Question: I'm looking to build this grid.

I'm just building a single, straightforward HTML page - nothing complex, and I won't need to reuse the code elsewhere. There will be 2 text boxes and two images that will just sit on this grid.
I was initially going to go down this route:
<URL>
Which does the job very well, but would I be better served using a framework (like Suzy), or another solution?
I'm essentially looking for best practices and how to adhere to engineering SOLID, KISS, DRY and YAGNI principles.
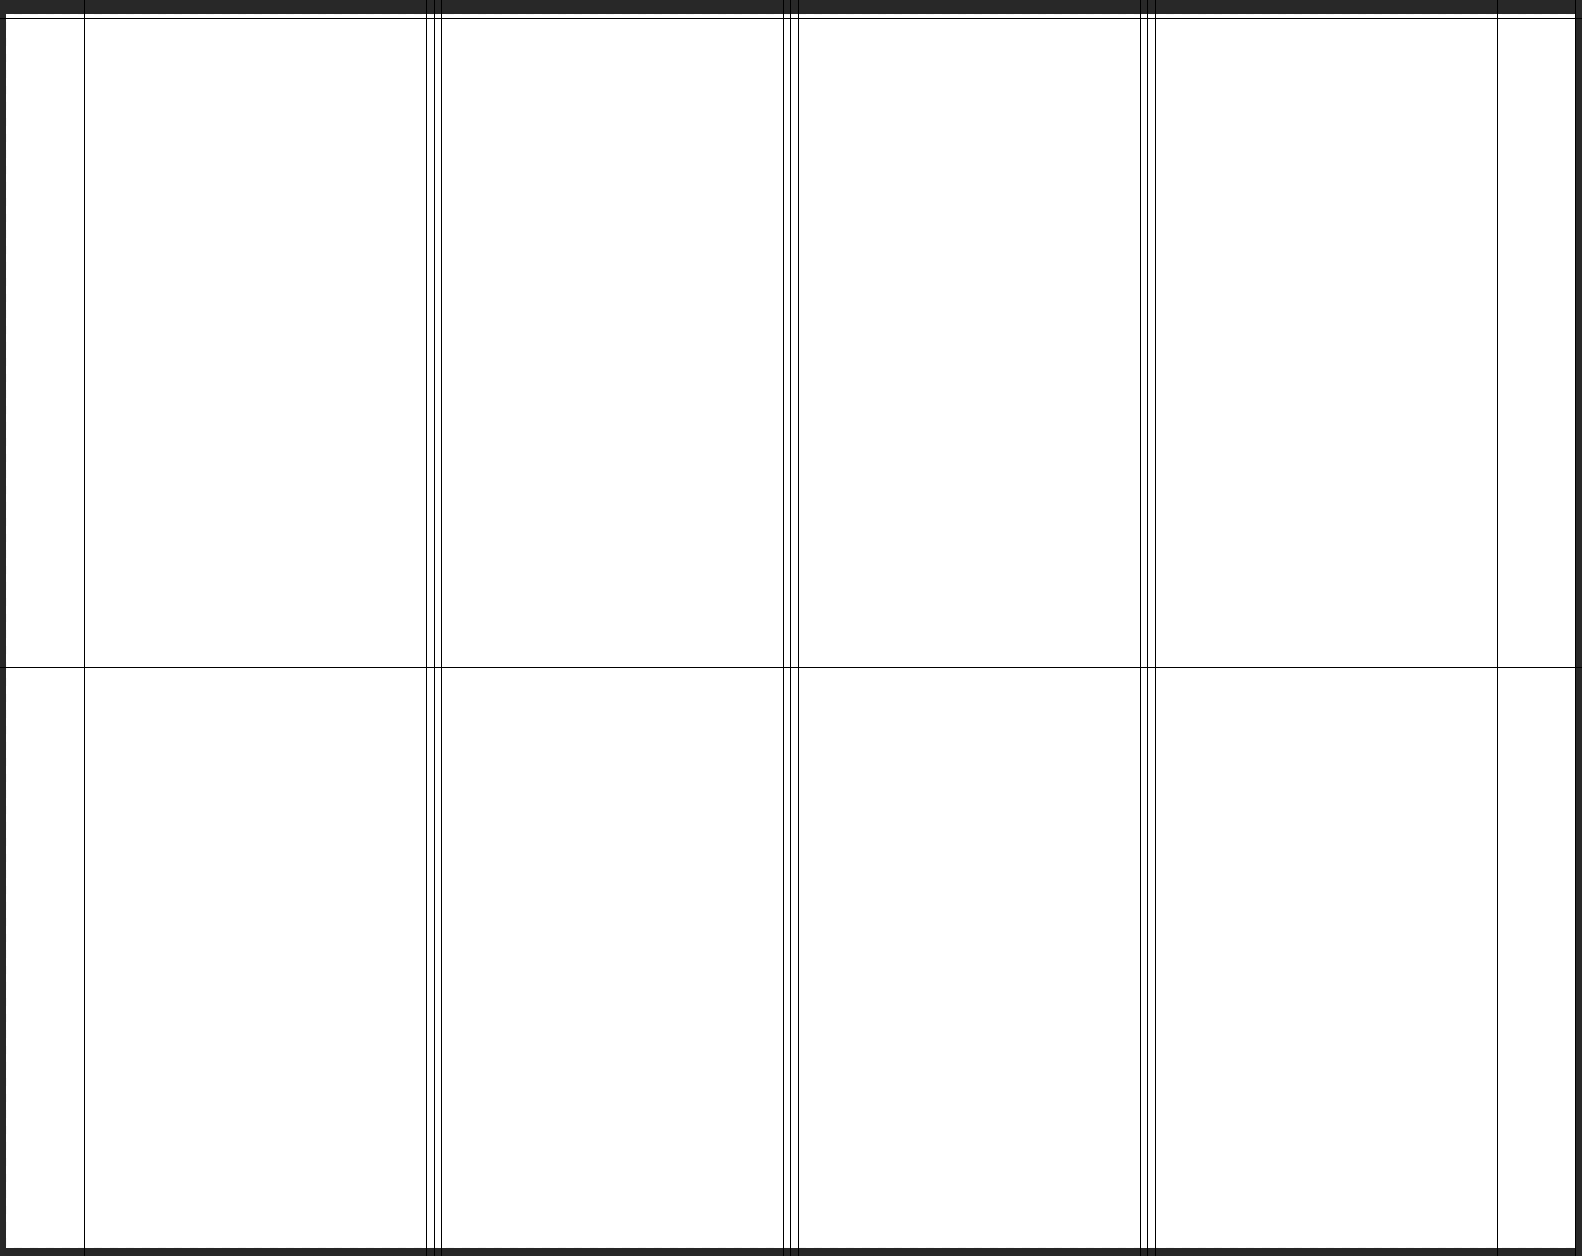
Answer: > There will be 2 text boxes and two images that will just sit on this grid.
I can't reconcile the image in your question with the description, so I have gone for the description.
Here is a , containing two images and two textboxes:
'''
.grid {
display: grid;
width: 92vw;
height: 92vh;
margin: 1vh auto;
grid-template-columns: 46vw 46vw;
grid-template-rows: 46vh 46vh;
grid-template-areas:
"textbox image"
"image textbox";
}
.textbox {
border: 1px solid rgb(127, 127, 127);
padding: 6px;
}
.image {
background-image: url('http://placebear.com/800/400');
background-size: cover;
}
'''
'''
<div class="grid">
<div class="textbox" contenteditable="true">You can edit me - I am a textbox...</div>
<div class="image"></div>
<div class="image"></div>
<div class="textbox" contenteditable="true">I am also a textbox - you can edit me too...</div>
</div>
'''